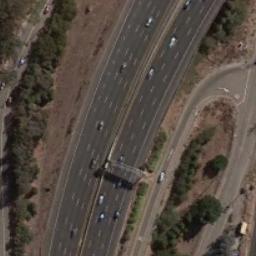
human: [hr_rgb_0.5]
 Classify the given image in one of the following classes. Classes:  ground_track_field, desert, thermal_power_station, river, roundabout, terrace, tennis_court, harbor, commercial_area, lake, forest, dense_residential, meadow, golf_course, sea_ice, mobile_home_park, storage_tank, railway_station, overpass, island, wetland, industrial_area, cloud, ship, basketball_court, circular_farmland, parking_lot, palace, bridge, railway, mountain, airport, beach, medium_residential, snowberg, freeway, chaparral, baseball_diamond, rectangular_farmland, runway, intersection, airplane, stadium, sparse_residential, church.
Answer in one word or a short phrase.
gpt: freeway